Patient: sex M, age 26
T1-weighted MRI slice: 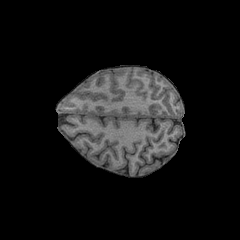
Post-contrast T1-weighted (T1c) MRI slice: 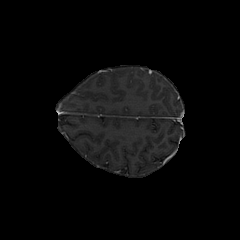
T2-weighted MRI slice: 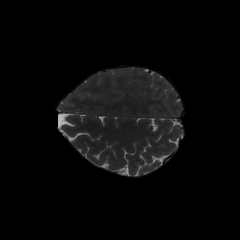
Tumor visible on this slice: no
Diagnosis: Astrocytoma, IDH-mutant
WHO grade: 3